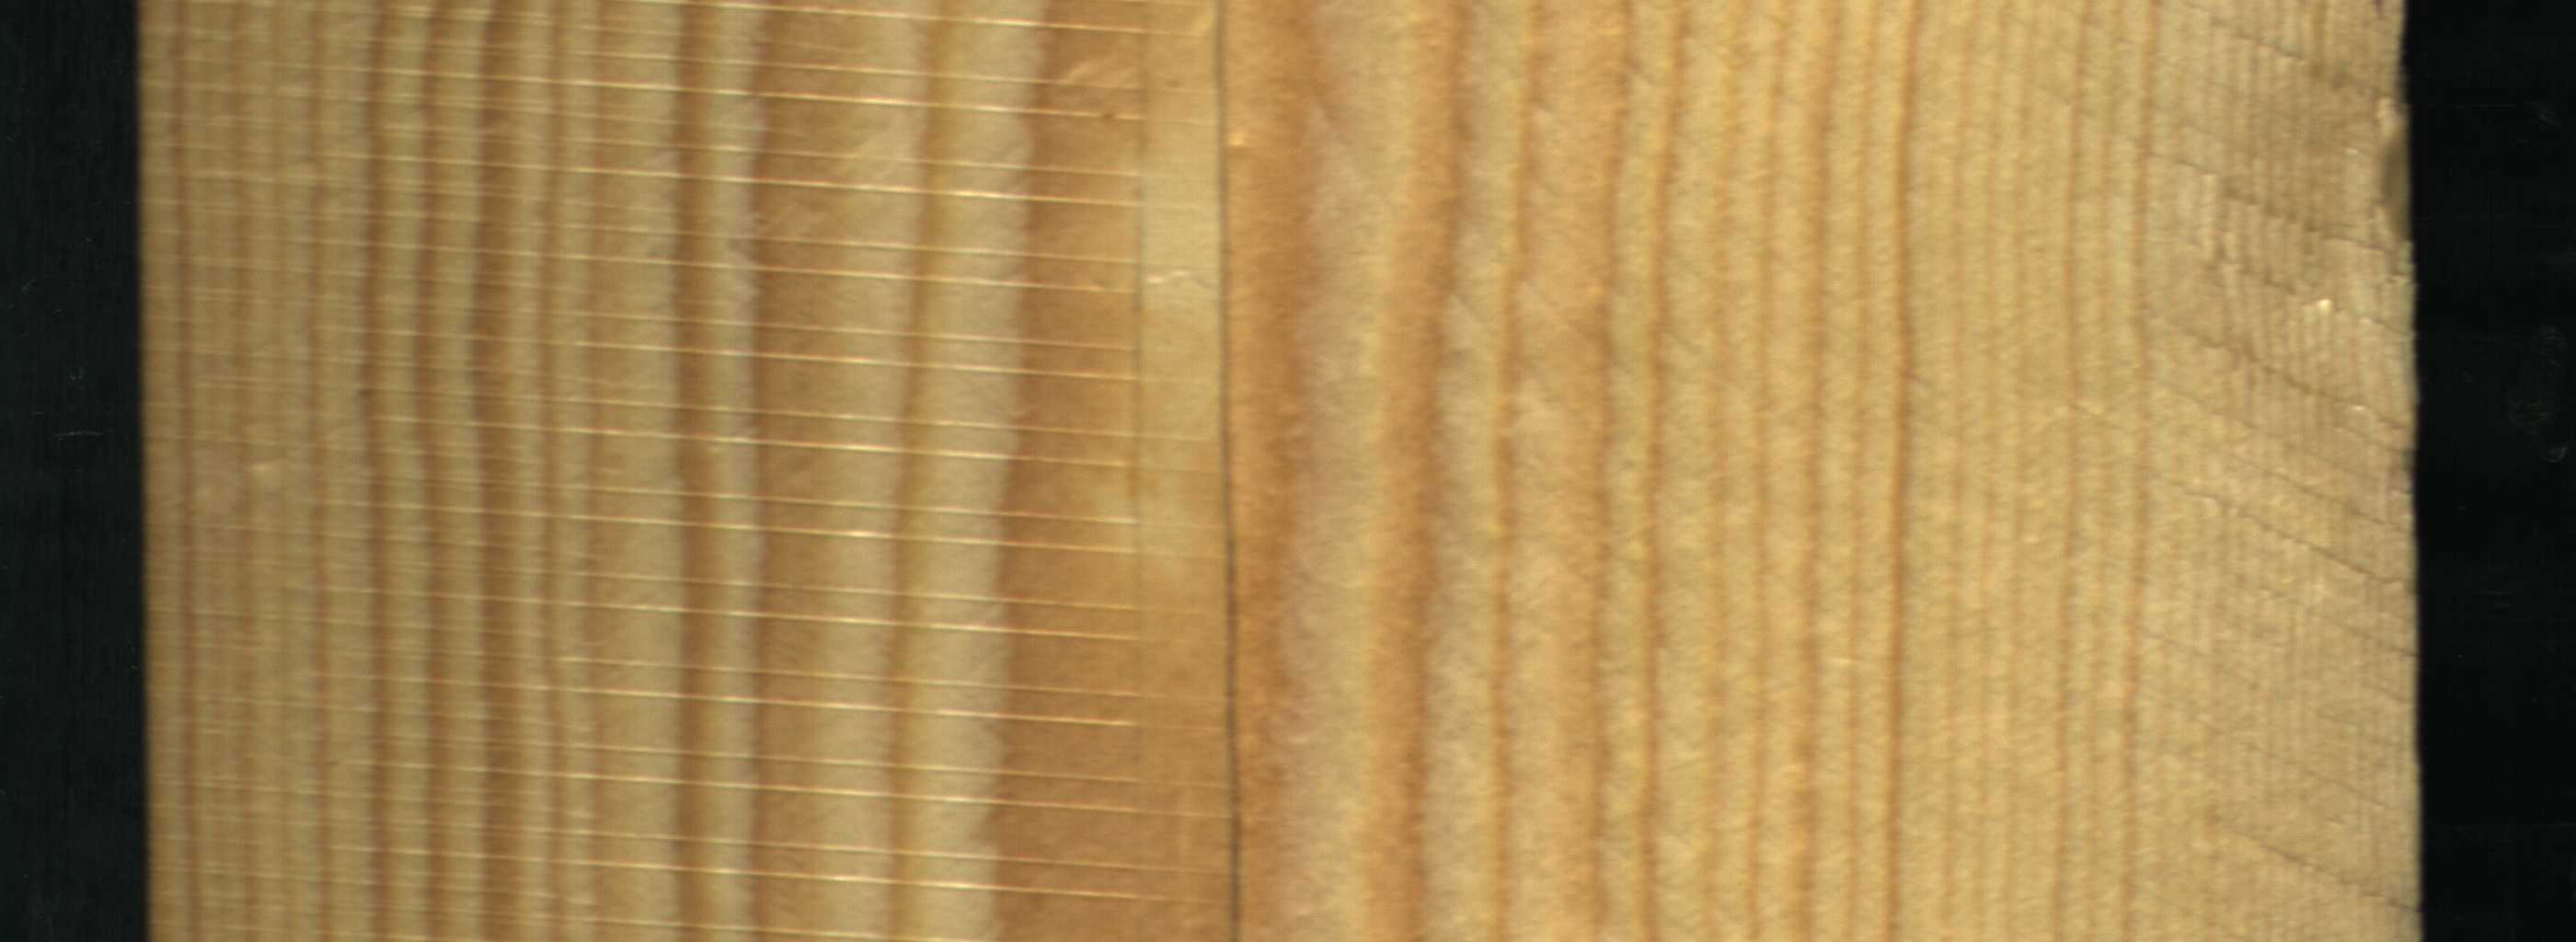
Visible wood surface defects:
Crack